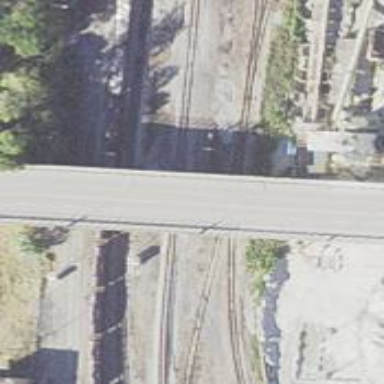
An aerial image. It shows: Secondary road crossing bridge.